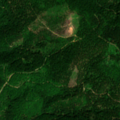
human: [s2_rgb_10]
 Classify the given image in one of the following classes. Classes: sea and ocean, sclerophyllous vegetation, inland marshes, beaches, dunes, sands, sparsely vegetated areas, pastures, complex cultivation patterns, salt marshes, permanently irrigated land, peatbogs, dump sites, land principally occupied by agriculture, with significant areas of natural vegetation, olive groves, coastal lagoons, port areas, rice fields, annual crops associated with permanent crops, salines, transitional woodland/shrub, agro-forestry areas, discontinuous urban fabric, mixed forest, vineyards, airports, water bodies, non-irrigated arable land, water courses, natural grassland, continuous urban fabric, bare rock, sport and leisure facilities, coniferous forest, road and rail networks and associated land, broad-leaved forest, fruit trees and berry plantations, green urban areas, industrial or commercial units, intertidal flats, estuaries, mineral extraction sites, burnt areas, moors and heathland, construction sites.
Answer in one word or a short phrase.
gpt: broad-leaved forest, mixed forest, transitional woodland/shrub